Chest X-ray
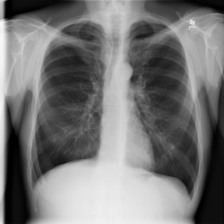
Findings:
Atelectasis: negative
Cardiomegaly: negative
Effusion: negative
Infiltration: negative
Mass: negative
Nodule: negative
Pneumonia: negative
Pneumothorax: negative
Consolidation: negative
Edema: negative
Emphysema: negative
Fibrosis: negative
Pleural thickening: negative
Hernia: negative